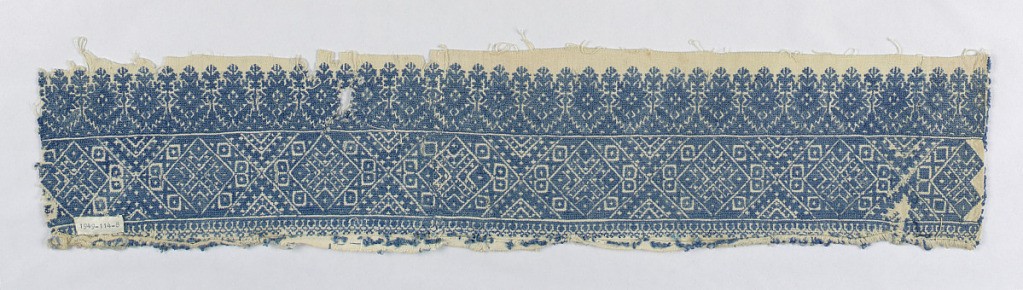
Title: Border
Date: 19th century
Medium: cotton, silk Technique: cross stitch embroidery
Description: Border of coarse cotton embroidered in blue silk in conventionalized geometric designs and stylized plant forms.